Interaction volume radius: 10 \u00c5
Interaction volume height: 20 \u00c5
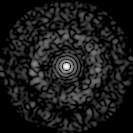
Disorder parameter: 0.845